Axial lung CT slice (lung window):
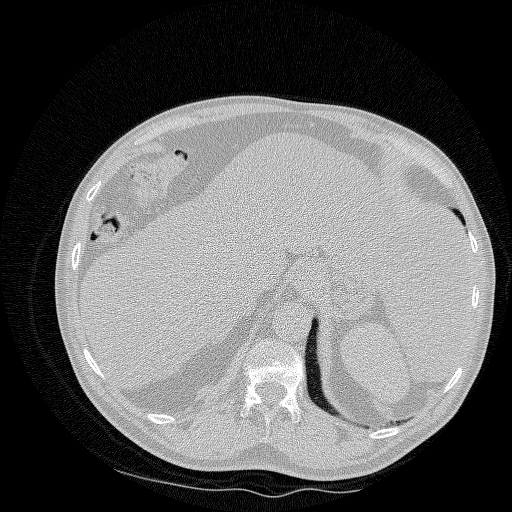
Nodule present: no